Aerial crown-view tile of a tropical tree (Barro Colorado Island, Panama), acquired 20250124:
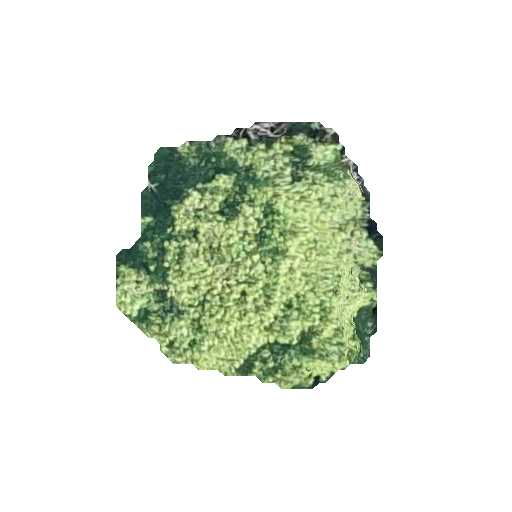
Species: Virola surinamensis
GBIF accepted scientific name: Virola surinamensis
Crown area: 81.631 m²